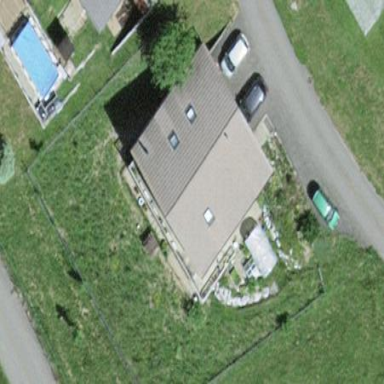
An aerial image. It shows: Simple and straightforward house.